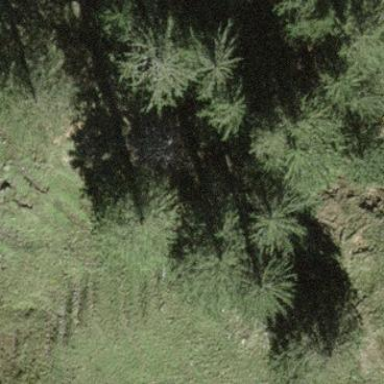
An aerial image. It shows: Forest area.